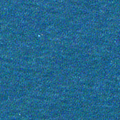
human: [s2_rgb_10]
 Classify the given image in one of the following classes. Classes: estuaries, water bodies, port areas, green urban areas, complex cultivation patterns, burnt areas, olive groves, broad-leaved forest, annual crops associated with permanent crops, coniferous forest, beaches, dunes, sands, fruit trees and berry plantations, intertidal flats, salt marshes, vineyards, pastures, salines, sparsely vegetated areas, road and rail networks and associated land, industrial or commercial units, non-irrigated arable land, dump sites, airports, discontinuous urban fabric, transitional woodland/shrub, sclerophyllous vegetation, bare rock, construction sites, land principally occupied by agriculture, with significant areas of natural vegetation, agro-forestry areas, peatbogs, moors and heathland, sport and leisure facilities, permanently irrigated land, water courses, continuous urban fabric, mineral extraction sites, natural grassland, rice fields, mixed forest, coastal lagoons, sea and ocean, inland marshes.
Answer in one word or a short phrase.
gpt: sea and ocean